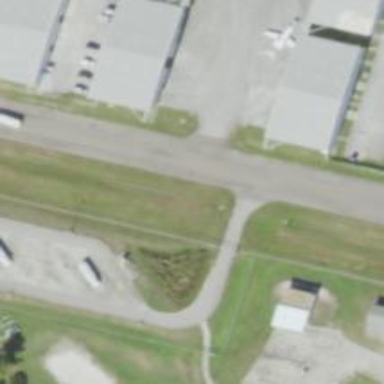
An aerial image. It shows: Image of taxiway at airport.